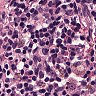
Metastatic tissue present: no